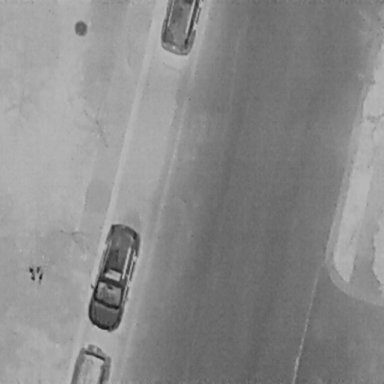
There are five objects shown in the infrared image, including two People, and three Cars.